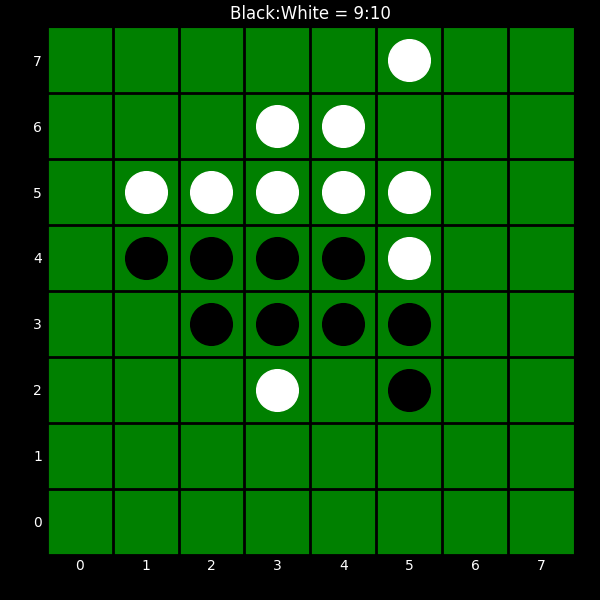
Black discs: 9
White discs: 10